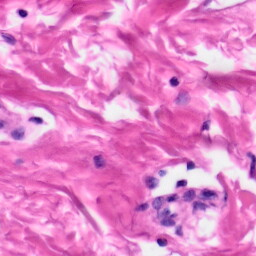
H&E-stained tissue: Skin